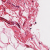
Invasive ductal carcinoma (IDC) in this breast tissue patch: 0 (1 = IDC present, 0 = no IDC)